Question: I am trying to round in the bottom border of a 'div'. Is it possible to do with css? I know you can round in corners with:
> border-bottom-left-radius: 50px;
I guess I am trying to achieve the inverse of this.
Any help would greatly be appreciated.
Thanks
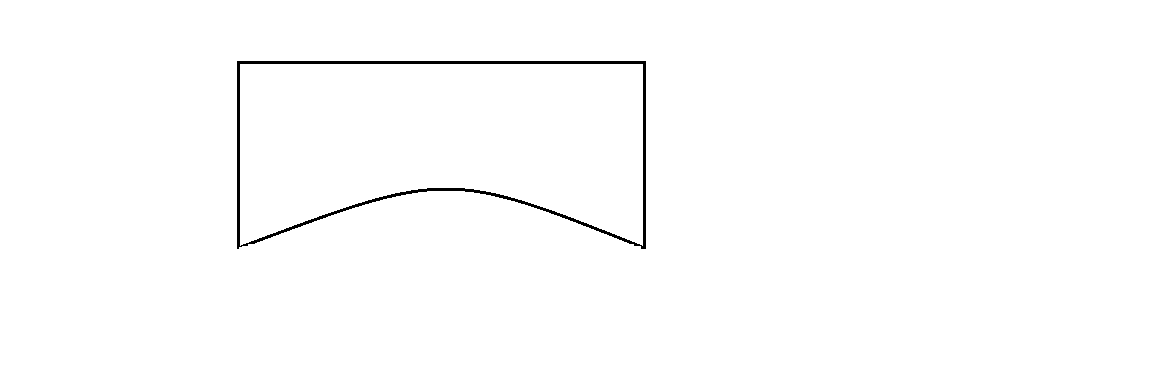
Answer: Sure it's "possible". Overlay divs.
<URL>
'''
.outer {
width: 50px;
height: 50px;
position: relative;
border: #000 1px solid;
}
.inner {
position:absolute;
background: #fff;
height: 20px;
width: 50px;
bottom: -1px;
left: -1px;
border-left: #000 1px solid;
border-top: #000 1px solid;
border-right: #000 1px solid;
border-top-right-radius: 25px;
border-top-left-radius: 25px;
}
'''